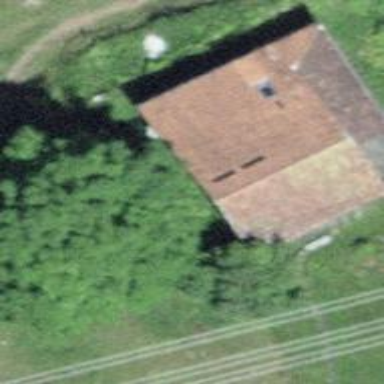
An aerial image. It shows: Residential building.